Question: i am able to implement the table layout with header (row) and the column1 as in the picture. But I wish to display Col1 constantly on the screen even when the table is scrolled horizontally.
any work around?

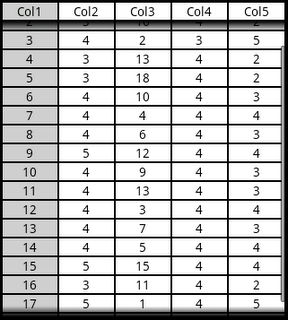
Answer: You need to create 2 different UI elements
Column 1 as ListView and rest as a TableLayout.
You need to capture the touch event on the UI Component and the pass it to the other so that scroll of both the component are in sync.
Thats my opinion, there can be a different solution to it as well.